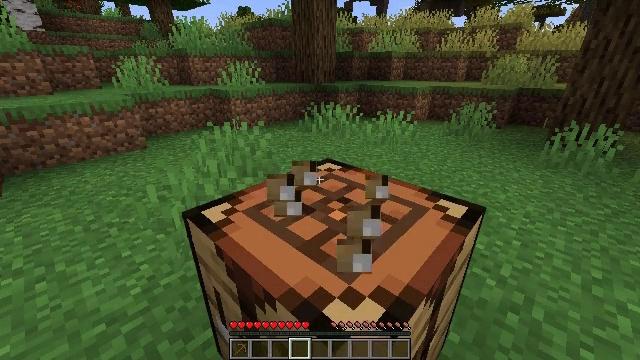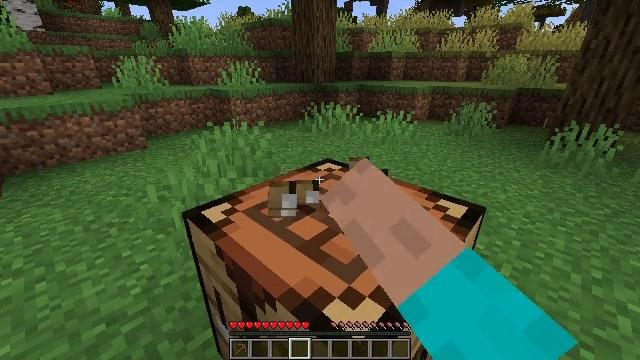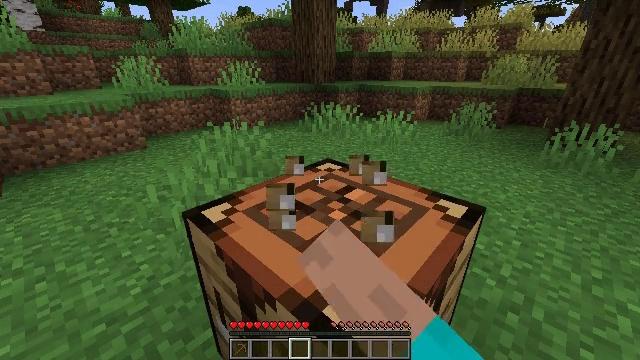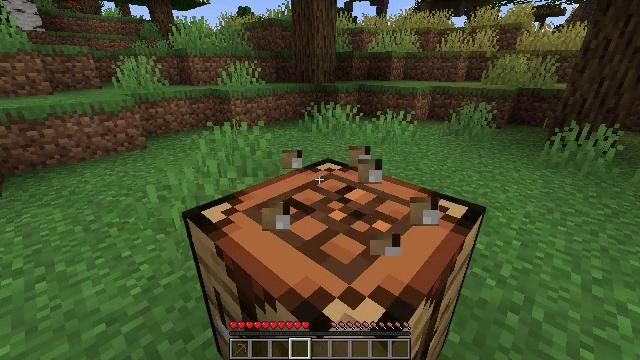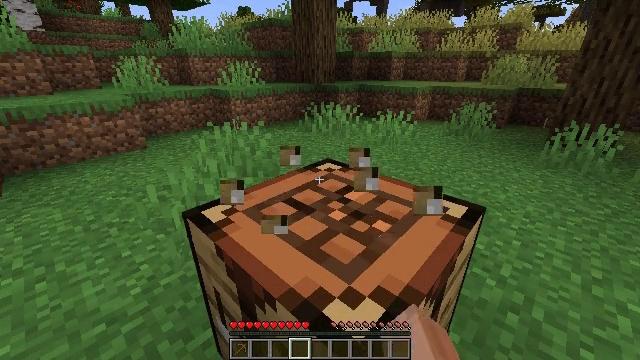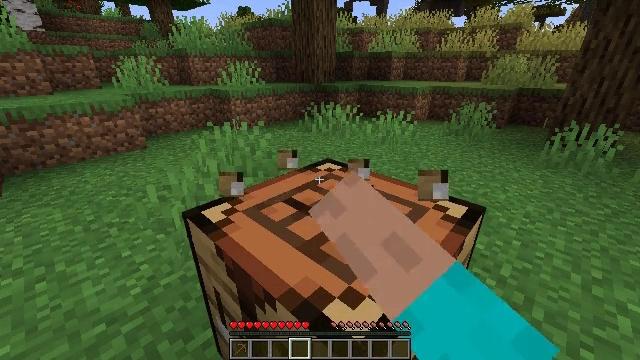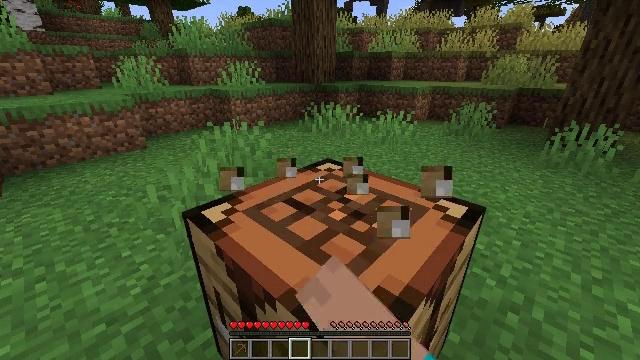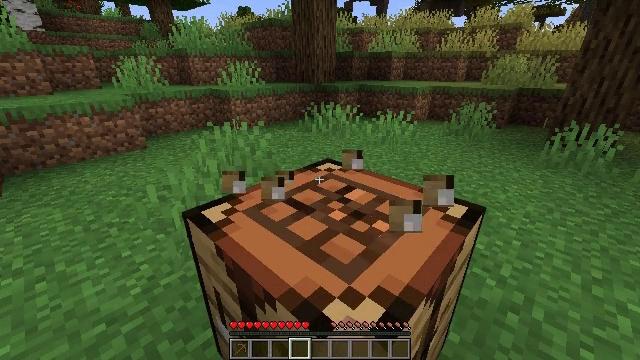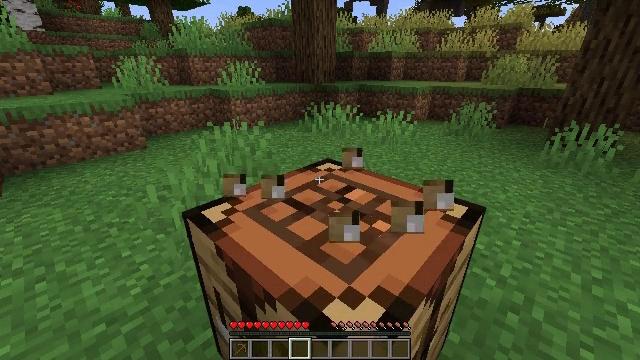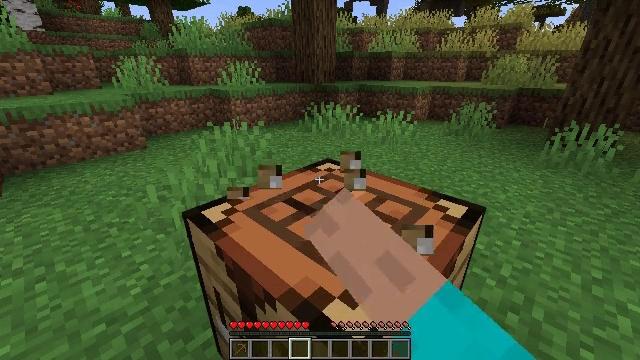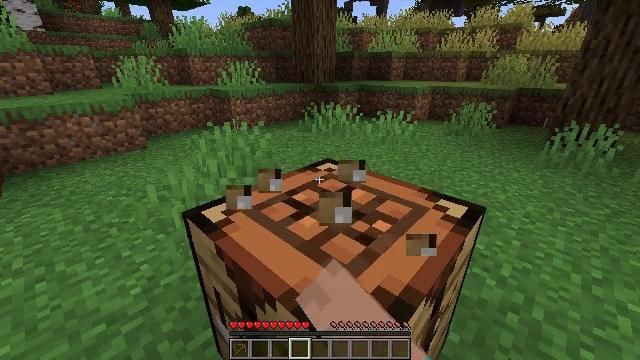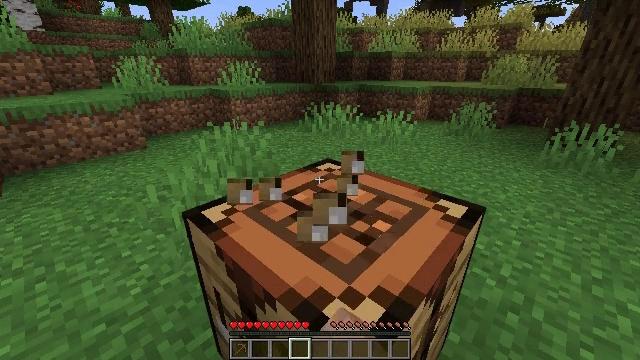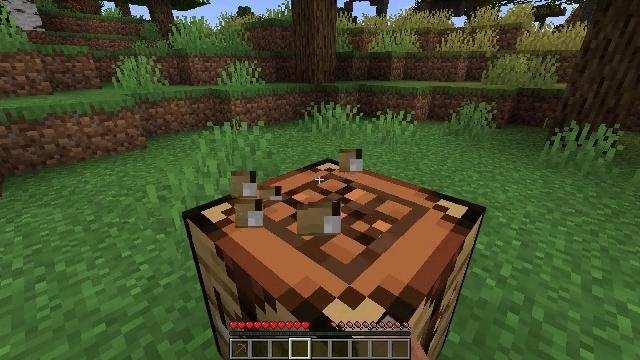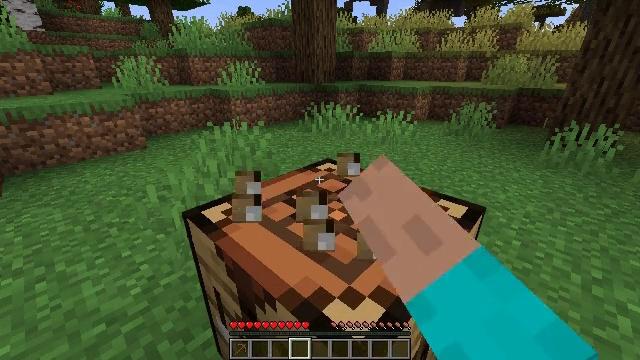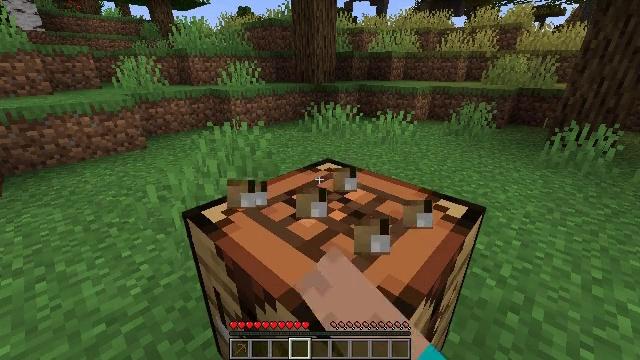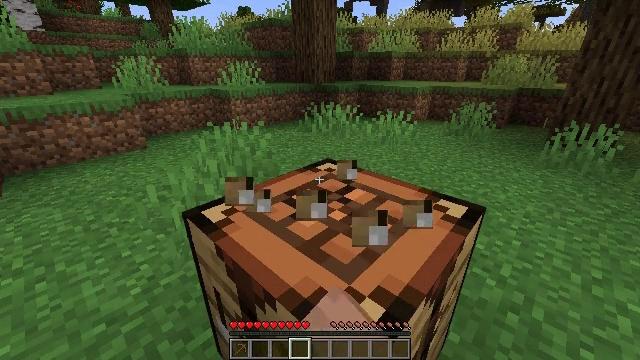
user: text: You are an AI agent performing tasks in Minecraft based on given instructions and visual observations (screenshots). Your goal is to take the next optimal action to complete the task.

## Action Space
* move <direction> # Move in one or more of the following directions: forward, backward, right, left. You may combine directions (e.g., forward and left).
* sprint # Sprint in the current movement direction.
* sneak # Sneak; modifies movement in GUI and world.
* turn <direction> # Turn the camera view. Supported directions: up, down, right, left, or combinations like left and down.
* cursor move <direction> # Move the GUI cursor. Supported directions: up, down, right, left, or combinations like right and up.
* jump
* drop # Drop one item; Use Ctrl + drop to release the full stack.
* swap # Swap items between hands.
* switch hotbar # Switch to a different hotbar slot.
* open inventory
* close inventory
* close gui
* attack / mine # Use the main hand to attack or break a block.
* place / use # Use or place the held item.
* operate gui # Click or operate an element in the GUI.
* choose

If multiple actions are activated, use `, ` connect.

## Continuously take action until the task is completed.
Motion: motion action
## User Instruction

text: Left click on the crafting table
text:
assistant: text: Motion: attack / mine
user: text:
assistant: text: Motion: attack / mine
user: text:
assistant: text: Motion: attack / mine
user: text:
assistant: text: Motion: attack / mine
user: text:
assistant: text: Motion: attack / mine
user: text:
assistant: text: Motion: attack / mine
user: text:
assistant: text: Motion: attack / mine
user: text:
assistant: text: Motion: attack / mine
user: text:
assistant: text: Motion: attack / mine
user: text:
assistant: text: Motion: attack / mine
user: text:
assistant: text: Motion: attack / mine
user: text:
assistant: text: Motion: attack / mine
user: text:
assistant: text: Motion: attack / mine
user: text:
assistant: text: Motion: attack / mine
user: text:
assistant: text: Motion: attack / mine
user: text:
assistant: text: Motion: attack / mine
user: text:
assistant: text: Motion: attack / mine
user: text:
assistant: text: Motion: attack / mine
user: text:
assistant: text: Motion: attack / mine
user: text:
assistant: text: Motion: attack / mine
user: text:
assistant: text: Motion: attack / mine
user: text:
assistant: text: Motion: attack / mine
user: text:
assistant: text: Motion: attack / mine
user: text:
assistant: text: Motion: attack / mine
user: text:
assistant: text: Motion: attack / mine
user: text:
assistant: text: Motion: attack / mine
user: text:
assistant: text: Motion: attack / mine
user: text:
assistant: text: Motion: attack / mine
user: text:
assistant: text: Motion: attack / mine
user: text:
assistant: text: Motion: attack / mine